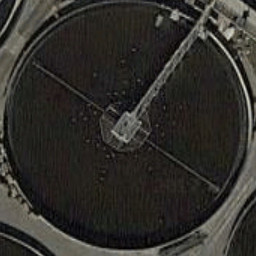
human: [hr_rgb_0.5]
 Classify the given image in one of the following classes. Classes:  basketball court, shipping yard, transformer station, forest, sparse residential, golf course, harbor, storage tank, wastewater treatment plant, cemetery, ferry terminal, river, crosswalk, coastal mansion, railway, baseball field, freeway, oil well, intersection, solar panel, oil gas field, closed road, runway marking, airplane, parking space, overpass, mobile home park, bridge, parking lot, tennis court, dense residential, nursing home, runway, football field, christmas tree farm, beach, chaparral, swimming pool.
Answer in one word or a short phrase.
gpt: wastewater treatment plant